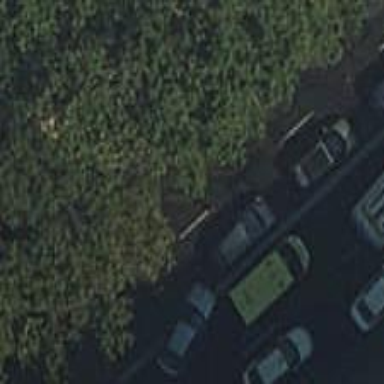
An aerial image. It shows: Parking area.